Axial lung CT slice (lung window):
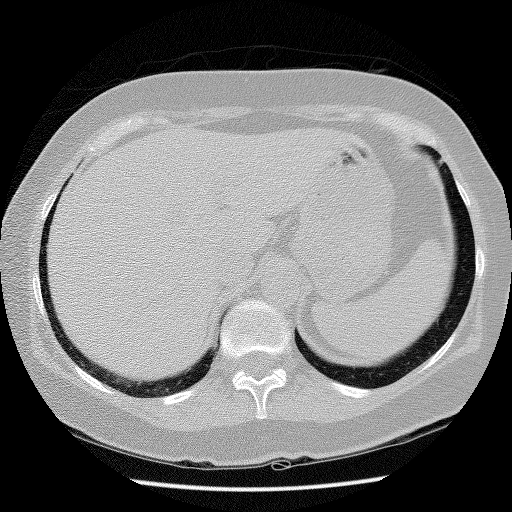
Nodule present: no